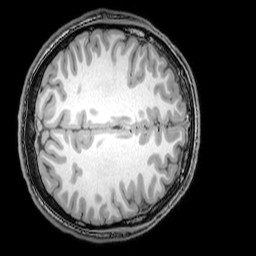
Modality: T1w
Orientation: axial
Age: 21
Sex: male
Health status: healthy
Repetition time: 0.081 s
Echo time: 0.037 s